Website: lowes
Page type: payment
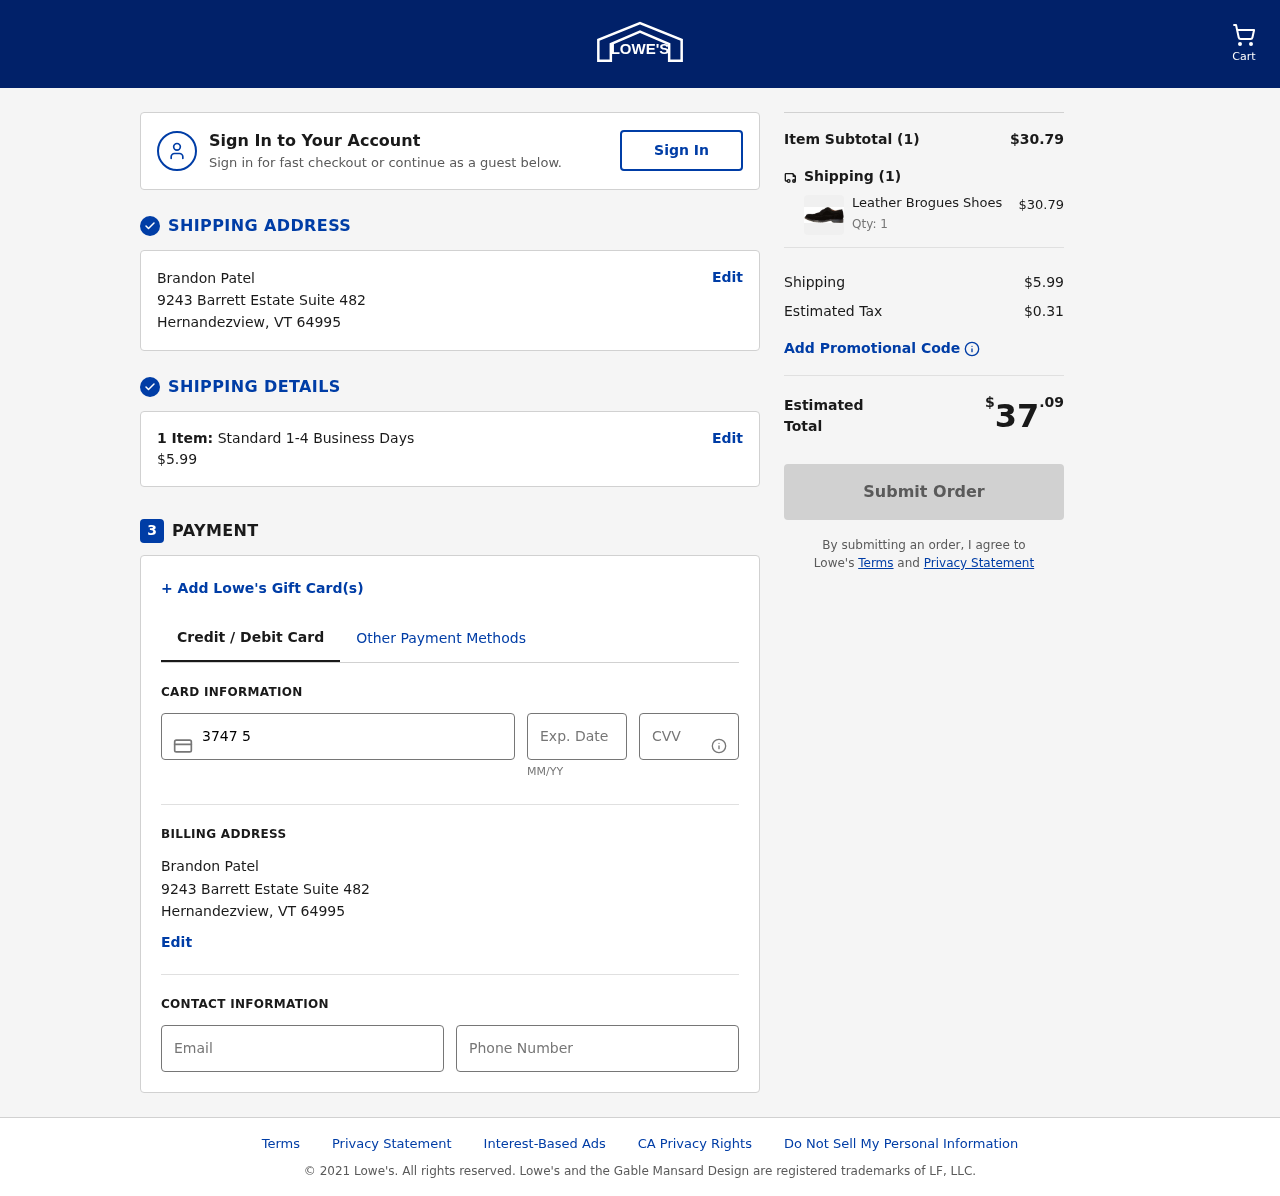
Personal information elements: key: PII_CARD_CVV
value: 0206
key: PII_CARD_EXPIRY
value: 07/29
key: PII_CARD_NUMBER
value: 3747 5200 7112 703
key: PII_CITY
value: Hernandezview
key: PII_EMAIL
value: brandon_patel@yahoo.com
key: PII_FULLNAME
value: Brandon Patel
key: PII_PHONE
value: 3184096390
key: PII_POSTCODE
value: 64995
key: PII_STATE_ABBR
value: VT
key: PII_STREET
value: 9243 Barrett Estate Suite 482
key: PII_FULLNAME2
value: Brandon Patel
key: PII_CITY2
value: Hernandezview
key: PII_STATE_ABBR2
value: VT
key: PII_POSTCODE_FULL
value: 64995
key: PII_POSTCODE_NUMERIC
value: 64995
Product elements: key: PRODUCT1_NAME
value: Leather Brogues Shoes
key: PRODUCT1_PRICE
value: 30.79
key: PRODUCT1_QUANTITY
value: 1
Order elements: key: ORDER_NUM_ITEMS
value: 1
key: ORDER_SHIPPING_COST
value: $5.99
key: ORDER_NUM_ITEMS2
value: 1
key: ORDER_SUBTOTAL
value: $30.79
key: ORDER_NUM_ITEMS3
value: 1
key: ORDER_SHIPPING_COST2
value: $5.99
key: ORDER_TAX
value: $0.31
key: ORDER_TOTAL
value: $37.09